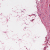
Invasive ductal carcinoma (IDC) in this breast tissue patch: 1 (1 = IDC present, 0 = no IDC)